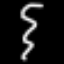
Label: squiggle